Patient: sex F, age 65
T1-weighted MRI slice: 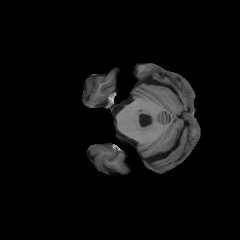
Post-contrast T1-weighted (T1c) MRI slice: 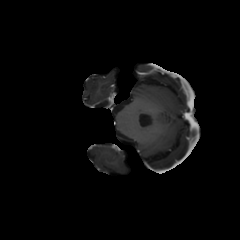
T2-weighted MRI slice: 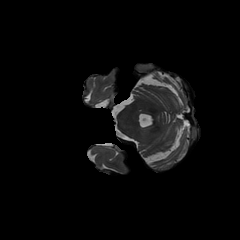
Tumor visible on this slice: no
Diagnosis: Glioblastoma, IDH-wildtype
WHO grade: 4